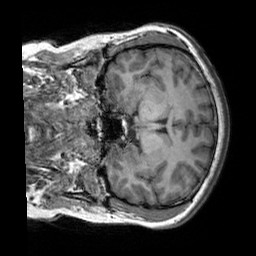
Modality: T1w
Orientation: coronal
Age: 29
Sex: female
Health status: healthy
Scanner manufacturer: siemens
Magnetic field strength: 3 T
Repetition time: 2.3 s
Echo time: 0.00303 s